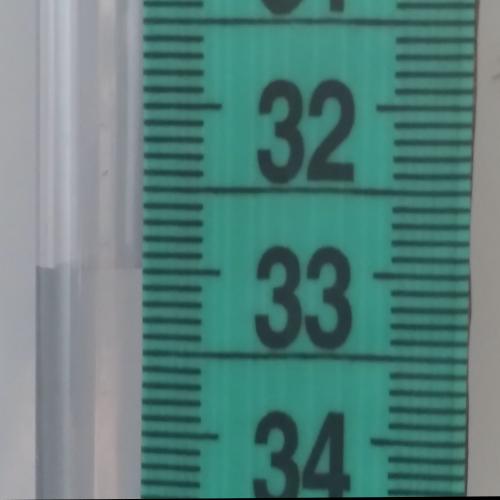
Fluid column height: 33.0 cm